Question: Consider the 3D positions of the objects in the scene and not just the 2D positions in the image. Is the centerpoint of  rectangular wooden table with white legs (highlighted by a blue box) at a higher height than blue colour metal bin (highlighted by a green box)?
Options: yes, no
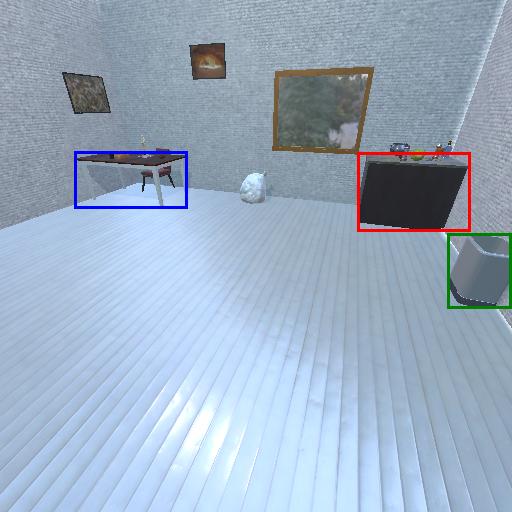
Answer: yes